Question: I'm creating a cast-enabled application using the <URL> sample project as a reference.
Version 1.2 of the CastVideos-android sample uses <URL> to display a very nice looking overlay to highlight the cast button.
This is great and helps developers satisfy the Cast Sender-App UI requirements, but <URL> doesn't play well with apps that may use multiple icons in the ActionBar.
For example, when adding a SearchView-type item to the ActionBar the ShowcaseView bugs-out.
The result is below and the steps to replicate this behavior are below the screenshot :

1. Include the v7-appcompat as a library project in the CastVideo-android project.
2. Change the res/menu/main.xml in the CastVideo-android project to look like the following (adding an ActionView of type SearchView to the ActionBar) : <?xml version="1.0" encoding="utf-8"?>
<menu xmlns:android="http://schemas.android.com/apk/res/android"
xmlns:app="http://schemas.android.com/apk/res-auto"
xmlns:compat="http://schemas.android.com/apk/lib/res/android.support.v7.appcompat" >
<item
android:id="@+id/media_route_menu_item"
android:title="@string/media_route_menu_title"
app:actionProviderClass="android.support.v7.app.MediaRouteActionProvider"
app:showAsAction="always"/>
<item
android:id="@+id/action_settings"
android:title="@string/action_settings"
app:showAsAction="never"/>
<item
android:id="@+id/search"
android:icon="@drawable/abc_ic_search"
app:title="@string/menu_Search"
app:actionViewClass="android.support.v7.widget.SearchView"
app:showAsAction="collapseActionView|ifRoom"/>
</menu>
I'm using the latest version of the v7-appcompat library.
I suspect the culprit to be how the ActionBarViewWrapper.getMediaRouterButtonView() method (found in <URL> is finding the MediaRouterButton via reflection, but can't seem to understand how to find the MediaRouterButton if there are multiple icons items in the ActionBar.
Any help would be greatly appreciated!
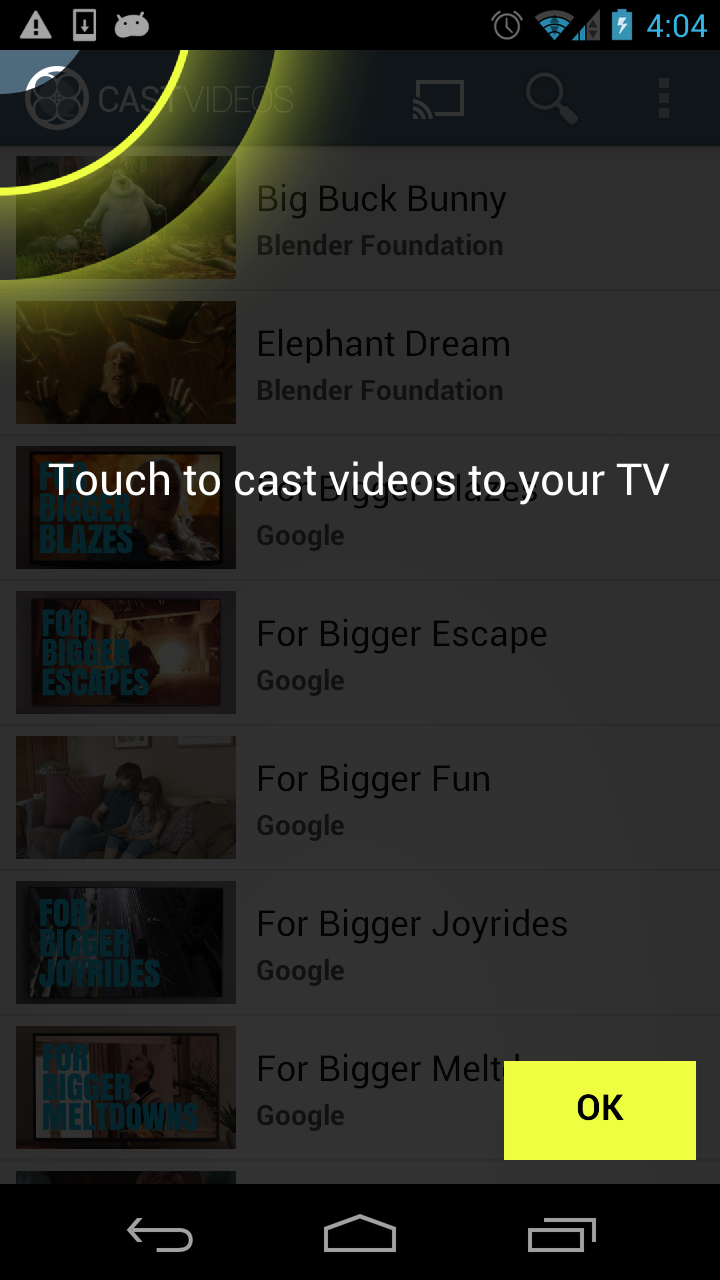
Answer: The <URL> that it works as expected, I will submit a pull request to Alex.